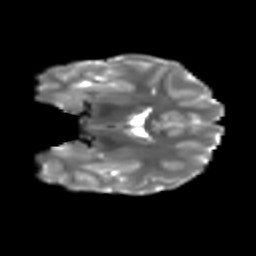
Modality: T2w
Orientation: coronal
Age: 10
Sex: male
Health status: ill
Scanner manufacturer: ge
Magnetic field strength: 3 T
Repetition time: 7.5 s
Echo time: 0.079 s